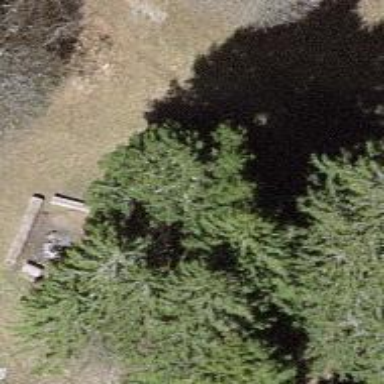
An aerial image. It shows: Picnic table located in leisure land area.